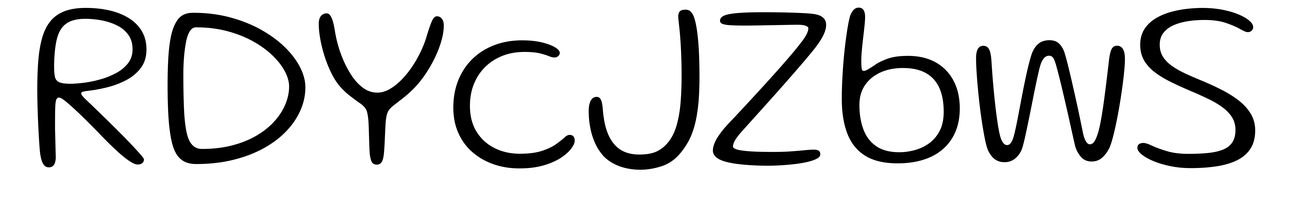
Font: Gluten_ExtraLight